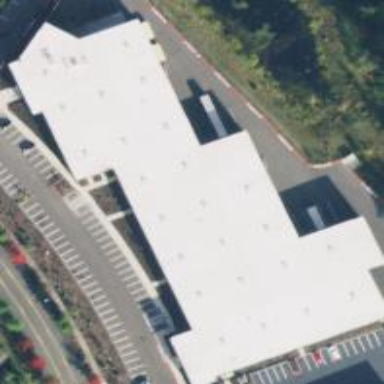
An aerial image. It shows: Commercial building.